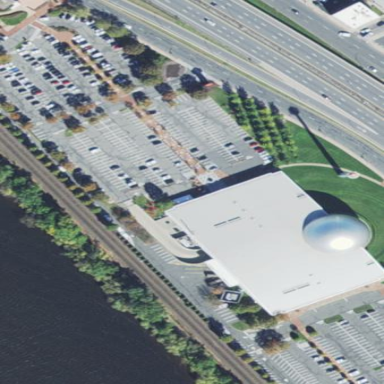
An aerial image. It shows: Museum housed in building.